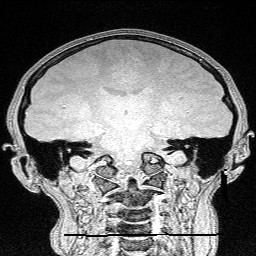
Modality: FLASH
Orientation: sagittal
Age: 26
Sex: female